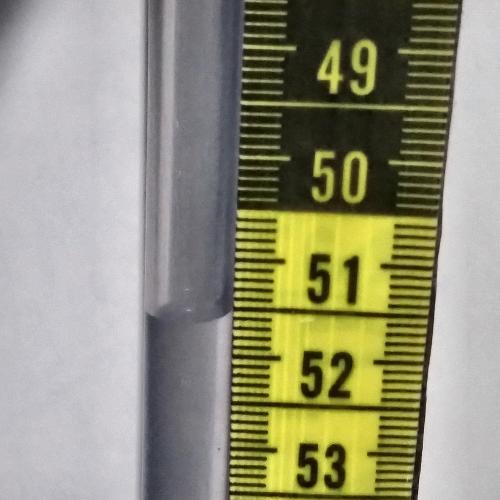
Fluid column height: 51.6 cm